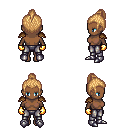
a pixel art fantasy rpg character, female body template, human, dark skin, leather shoulder armor, metal pants, light blonde short topknot hairstyle, gold gloves, metal boots, four views (front, back, left, right), 2x2 character sprite sheet, small pixel art, hard edges, no anti-aliasing